Question: I am using install4j to wrap my JavaFX application into a cross platform installer.
I refer to <URL> to create the installer with auto update silent check.
I have tried multiple times and is unable to find the cause of the issue.
I can guarantee the updates.xml file is located in the right place as when I manually invoke the Updater.exe on the folder, it is working as intended (dialogs and all came out nicely).
Hoping for any advice as I am really stucked here.
Thanks to all who spend time to answer this question
---
Edit:

Do note that the "Launch in a new process" checkbox is ticked or not, the result is still the same - auto-updating is not firing
---
The following is just to helped all those who faced the current issue.
As mentioned by @IngoKegel, JavFX is not supported yet (currently Install4j Version 6.0.2) thus have to invoked manually.
Using the integrated wizard, a code snippet will be given. Place it in your Java program anywhere you want. The issue I want to address (which was not clear) is just, where to get the jar file for the
> import com.install4j.api.launcher.ApplicationLauncher
to work. Based on <URL>,
> When you want to use install4j classes within your IDE, you can add $INSTALL4J_HOME/resource/i4jruntime.jar to your classpath (in your IDE). Do not distribute this jar file with your application, install4j will handle this for you.
So, just link the jar file and all will be ok.
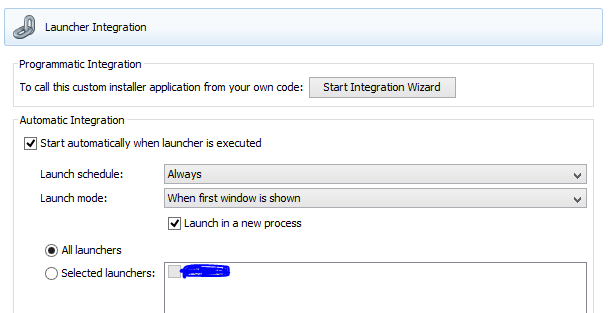
Answer: As of 6.0.2, the "Launch mode" setting "When first window is shown" only works with AWT/Swing windows, not with JavaFX windows. We plan to support this in a future release.
Currently, you have to use the integration wizard and add code into your application that invokes the updater. See the "Start integration wizard" button on the "Launcher integration" tab in your screen shot.
---
: This has been implemented in install4j 6.1.